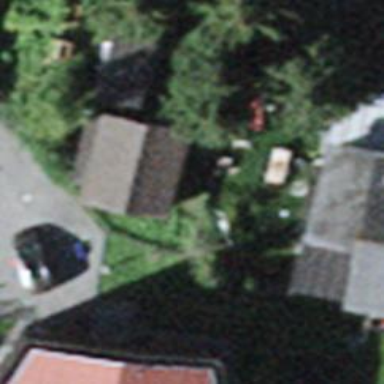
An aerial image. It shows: Building with tile roof.